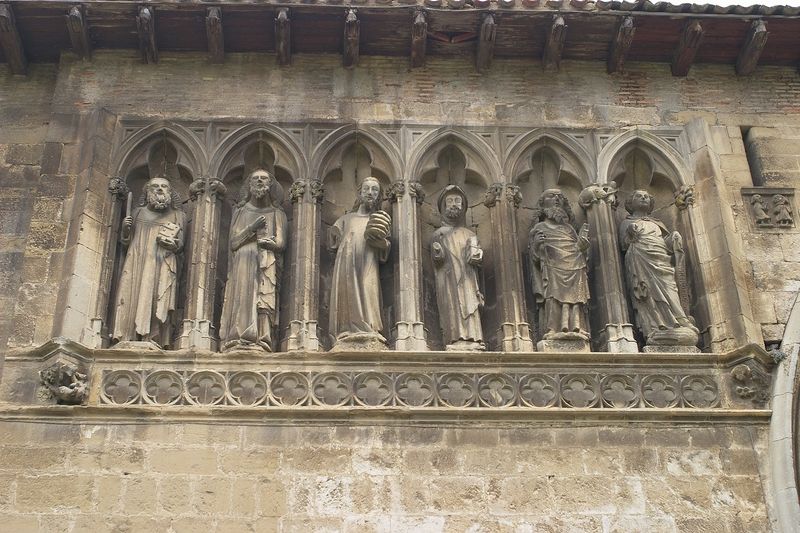
Titel: San Sepulco in Estella
Standort: Estella, San Sepulco (EU - E)
Schlagwörter: grau, männer, pfeiler, architektur, stein, kirche, gewand, gotik, skulptur, fassade, figuren, nische, mauerwerk, kapitell, fries, sims, gesims, statuen, gotisch, heilige, nischen, forografie